Interaction volume radius: 10 \u00c5
Interaction volume height: 15 \u00c5
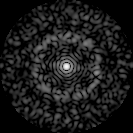
Disorder parameter: 0.8559